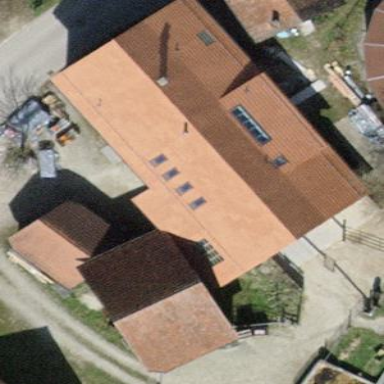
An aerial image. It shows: Farm building with gabled roof.